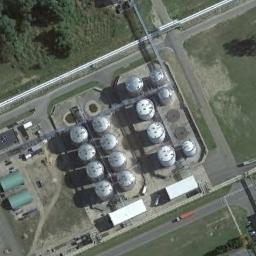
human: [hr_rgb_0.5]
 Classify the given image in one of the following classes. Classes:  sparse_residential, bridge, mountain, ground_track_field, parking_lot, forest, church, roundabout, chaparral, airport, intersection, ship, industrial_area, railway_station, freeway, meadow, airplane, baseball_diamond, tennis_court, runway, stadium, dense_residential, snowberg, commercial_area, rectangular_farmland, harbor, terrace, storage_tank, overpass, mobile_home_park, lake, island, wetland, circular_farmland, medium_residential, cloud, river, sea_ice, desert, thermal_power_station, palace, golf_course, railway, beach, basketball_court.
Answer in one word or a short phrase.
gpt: storage_tank